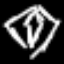
Label: diamond